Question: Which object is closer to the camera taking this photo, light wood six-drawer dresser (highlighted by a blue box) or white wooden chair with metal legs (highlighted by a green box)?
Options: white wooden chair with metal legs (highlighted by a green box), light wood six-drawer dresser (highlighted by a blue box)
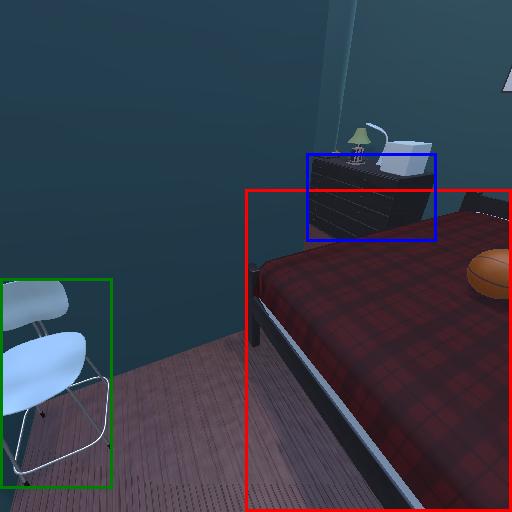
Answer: white wooden chair with metal legs (highlighted by a green box)